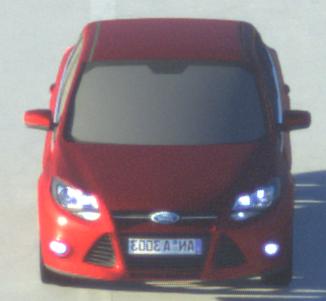
Make: Ford
Model: Focus 1.6 Ti-VCT
Detailed model: Focus (III)
Model produced from: 2011/09
Model produced until: 2014/09
Doors: 5
Color: red
Road condition: dry road
Daytime: sunrise or sunset
Contrast: high contrast